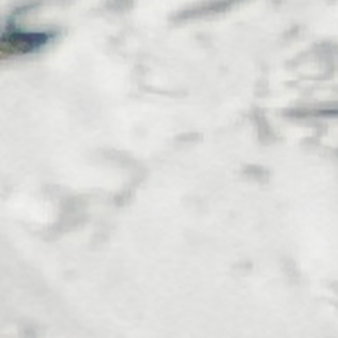
Label: other